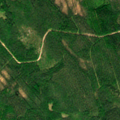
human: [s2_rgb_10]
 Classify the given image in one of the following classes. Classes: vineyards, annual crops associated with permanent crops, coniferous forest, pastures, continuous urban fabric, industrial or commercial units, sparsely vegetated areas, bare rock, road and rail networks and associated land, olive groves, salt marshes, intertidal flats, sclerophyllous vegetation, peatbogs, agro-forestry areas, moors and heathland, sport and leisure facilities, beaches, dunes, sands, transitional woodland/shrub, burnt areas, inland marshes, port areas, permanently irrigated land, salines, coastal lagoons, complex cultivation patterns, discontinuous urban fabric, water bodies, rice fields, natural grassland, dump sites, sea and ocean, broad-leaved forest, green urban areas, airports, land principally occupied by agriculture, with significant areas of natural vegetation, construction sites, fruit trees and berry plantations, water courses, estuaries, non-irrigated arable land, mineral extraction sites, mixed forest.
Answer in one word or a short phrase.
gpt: coniferous forest, mixed forest, transitional woodland/shrub